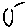
Label: sun